Aerial crown-view tile of a tropical tree (Barro Colorado Island, Panama), acquired 20241216:
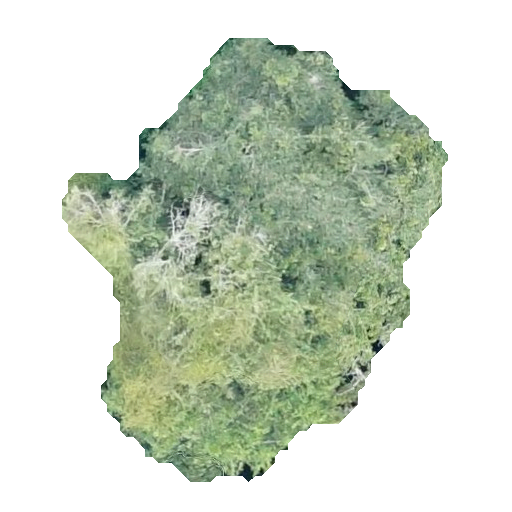
Species: Prioria copaifera
GBIF accepted scientific name: Prioria copaifera
Crown area: 158.569 m²